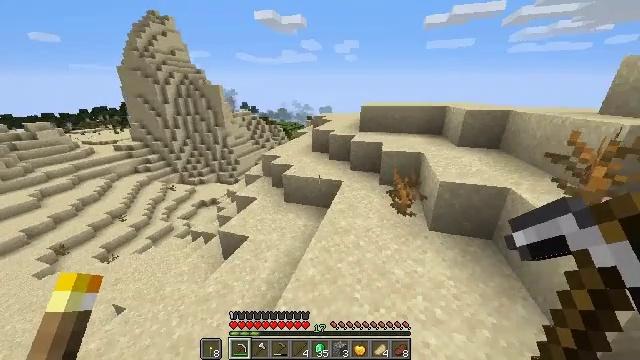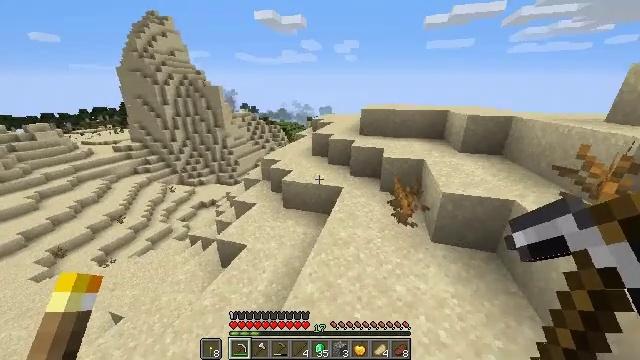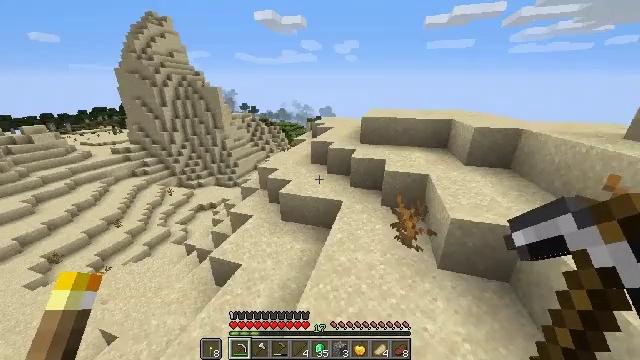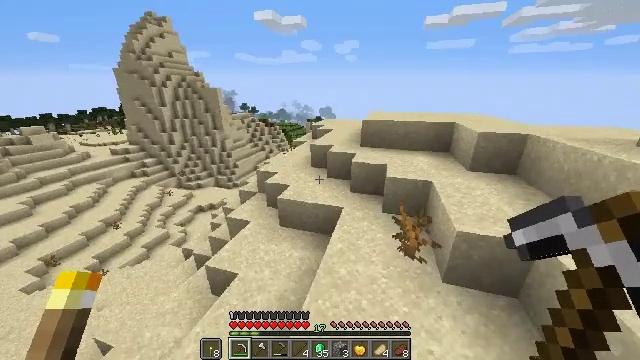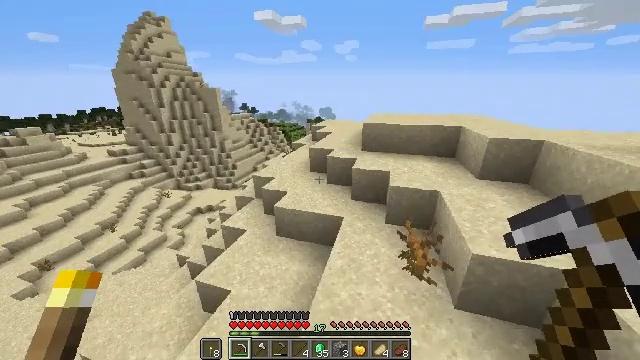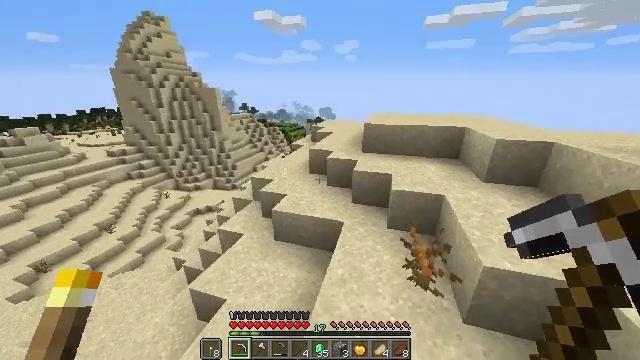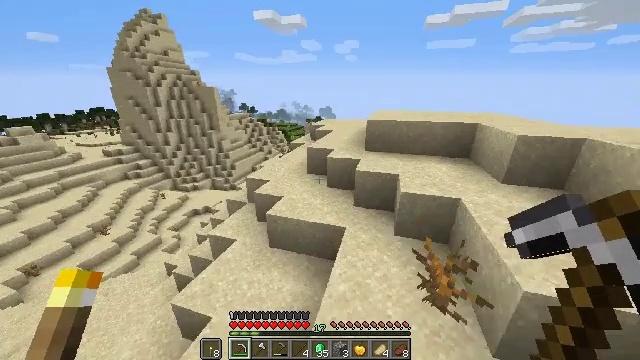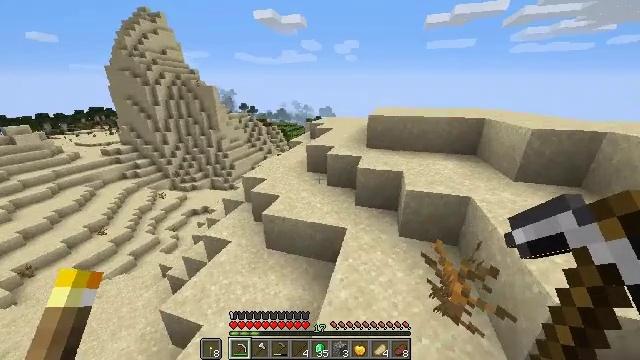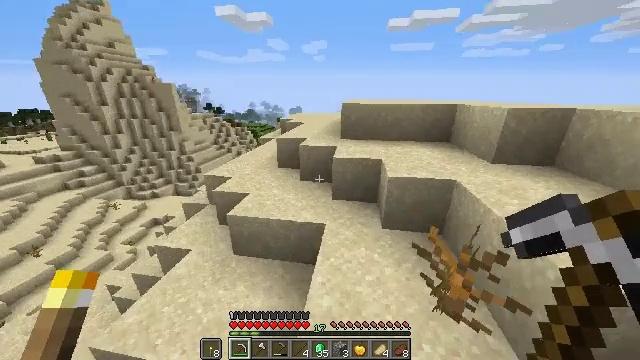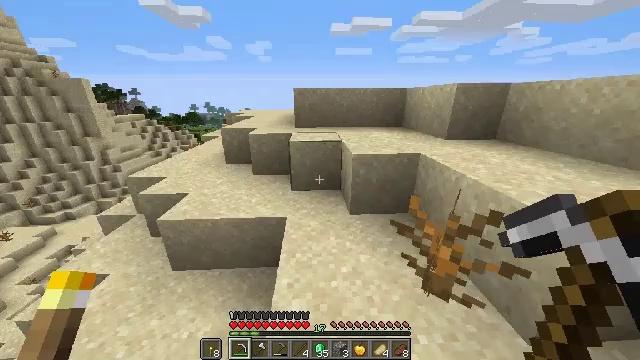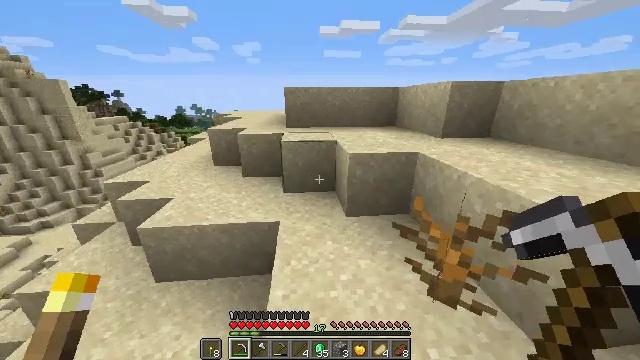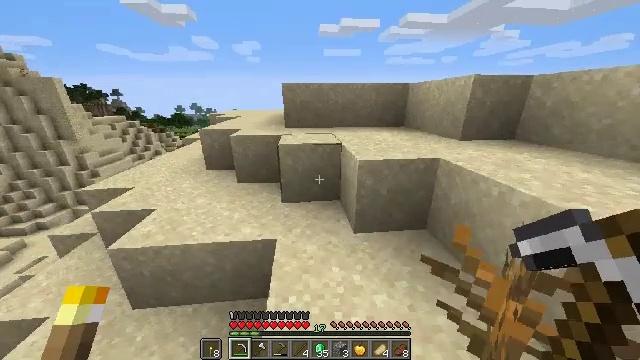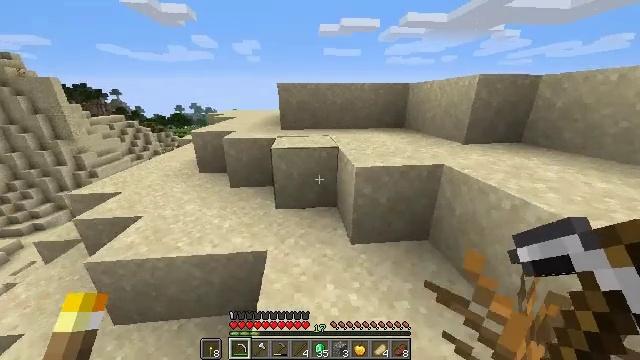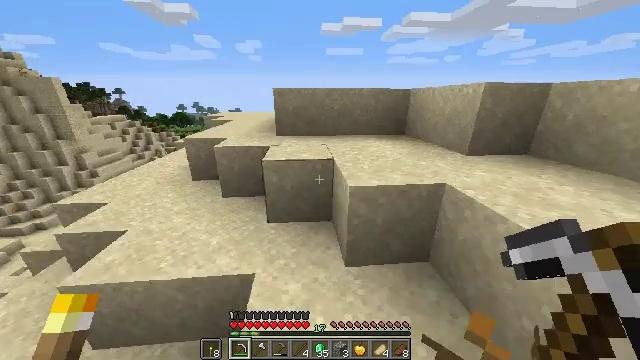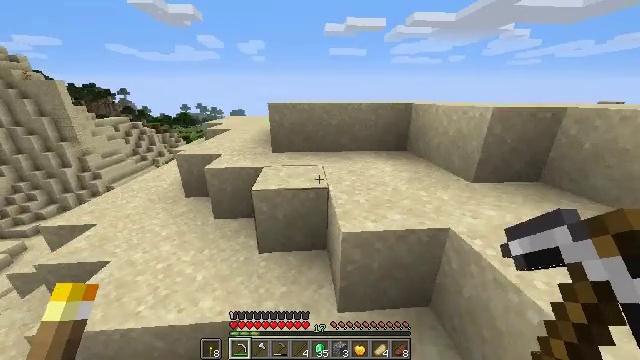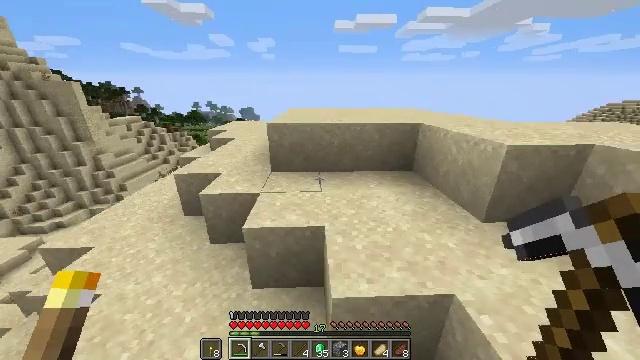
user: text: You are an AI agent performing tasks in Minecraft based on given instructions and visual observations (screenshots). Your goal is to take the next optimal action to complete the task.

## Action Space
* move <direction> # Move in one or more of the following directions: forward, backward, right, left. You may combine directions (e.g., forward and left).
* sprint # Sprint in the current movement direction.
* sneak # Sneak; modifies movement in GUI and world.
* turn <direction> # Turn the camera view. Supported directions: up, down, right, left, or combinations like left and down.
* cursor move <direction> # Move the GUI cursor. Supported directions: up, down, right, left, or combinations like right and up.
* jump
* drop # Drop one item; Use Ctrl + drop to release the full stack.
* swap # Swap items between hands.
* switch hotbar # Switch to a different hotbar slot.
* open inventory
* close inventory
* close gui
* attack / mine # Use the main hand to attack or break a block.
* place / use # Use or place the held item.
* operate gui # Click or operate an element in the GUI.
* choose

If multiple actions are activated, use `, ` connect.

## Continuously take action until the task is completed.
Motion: motion action
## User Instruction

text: Reclaim the cartography table for later use.
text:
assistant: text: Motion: move forward, sprint, jump
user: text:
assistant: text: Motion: move forward, sprint, jump
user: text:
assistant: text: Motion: move forward, sprint
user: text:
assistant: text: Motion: move forward, sprint
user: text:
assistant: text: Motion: move forward, sprint
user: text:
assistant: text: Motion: move forward, sprint
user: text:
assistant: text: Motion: move forward, sprint
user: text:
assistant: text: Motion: move forward, sprint, turn right
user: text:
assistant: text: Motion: move forward, sprint, turn right
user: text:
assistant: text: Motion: move forward, sprint, turn right
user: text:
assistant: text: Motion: move forward and move right, sprint
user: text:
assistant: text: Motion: move forward and move right, sprint
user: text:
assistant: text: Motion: move forward and move right, sprint, jump
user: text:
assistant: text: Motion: move forward and move right, sprint, jump
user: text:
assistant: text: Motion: move forward and move right, sprint, turn left, jump
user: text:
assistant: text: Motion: move forward and move right, sprint, turn left and down, jump
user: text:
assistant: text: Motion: move forward and move right, sprint, turn left and down
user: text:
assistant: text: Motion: move forward and move right, sprint, turn left
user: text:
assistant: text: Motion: move forward and move right, sprint, turn left, jump
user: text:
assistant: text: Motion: move forward and move right, sprint, turn left, jump
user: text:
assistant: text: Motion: move forward and move right, sprint, turn left, jump
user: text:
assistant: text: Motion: move forward and move right, sprint, turn left, jump
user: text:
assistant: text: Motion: move forward and move right, sprint, turn left, jump
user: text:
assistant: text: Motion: move forward and move right, sprint, turn left, jump
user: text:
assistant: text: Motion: move forward and move right, sprint, turn left, jump
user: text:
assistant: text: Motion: move forward and move right, sprint, turn left
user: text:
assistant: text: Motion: move forward and move right, sprint
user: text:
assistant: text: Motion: move forward and move right
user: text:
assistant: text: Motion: no_op
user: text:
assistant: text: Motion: no_op